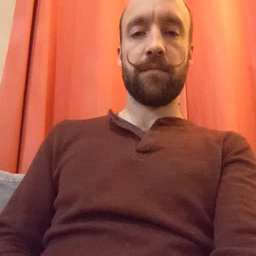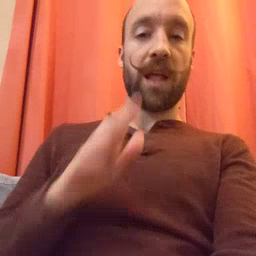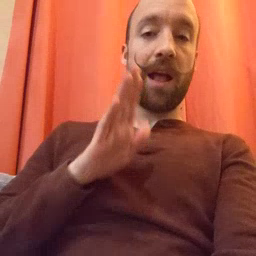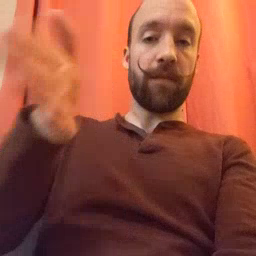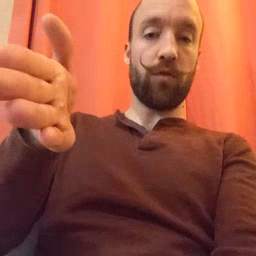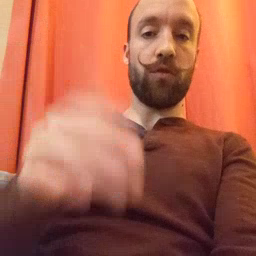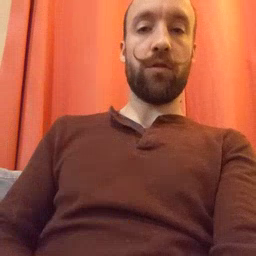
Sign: after